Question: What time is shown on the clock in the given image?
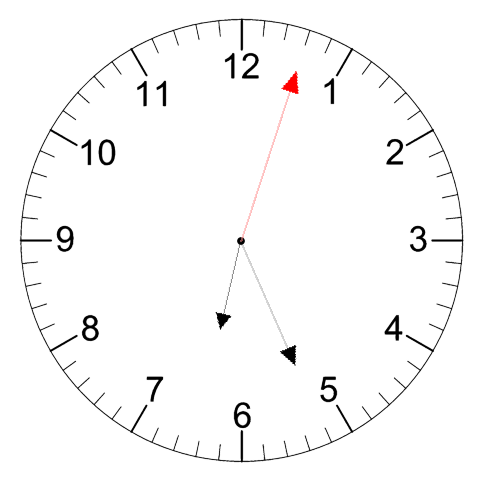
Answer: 06:26:03